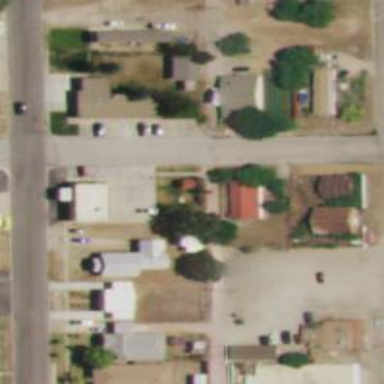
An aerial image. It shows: Alley classified as service road.